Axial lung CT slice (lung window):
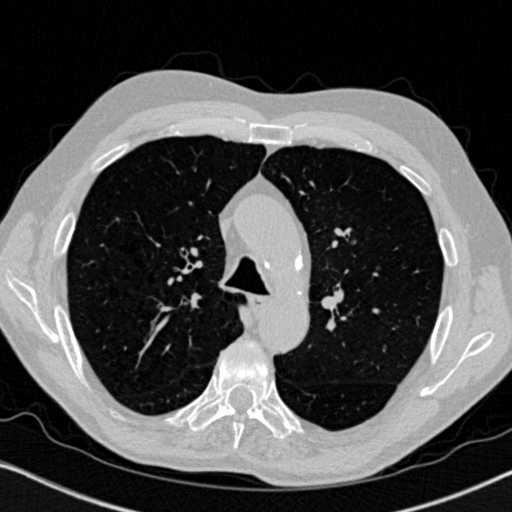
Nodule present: no